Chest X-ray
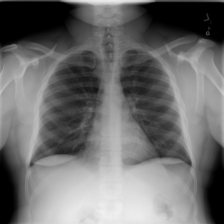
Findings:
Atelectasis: negative
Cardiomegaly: negative
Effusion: negative
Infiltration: negative
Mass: negative
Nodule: negative
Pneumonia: negative
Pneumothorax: negative
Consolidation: negative
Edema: negative
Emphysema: negative
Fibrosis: negative
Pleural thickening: negative
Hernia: negative